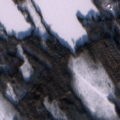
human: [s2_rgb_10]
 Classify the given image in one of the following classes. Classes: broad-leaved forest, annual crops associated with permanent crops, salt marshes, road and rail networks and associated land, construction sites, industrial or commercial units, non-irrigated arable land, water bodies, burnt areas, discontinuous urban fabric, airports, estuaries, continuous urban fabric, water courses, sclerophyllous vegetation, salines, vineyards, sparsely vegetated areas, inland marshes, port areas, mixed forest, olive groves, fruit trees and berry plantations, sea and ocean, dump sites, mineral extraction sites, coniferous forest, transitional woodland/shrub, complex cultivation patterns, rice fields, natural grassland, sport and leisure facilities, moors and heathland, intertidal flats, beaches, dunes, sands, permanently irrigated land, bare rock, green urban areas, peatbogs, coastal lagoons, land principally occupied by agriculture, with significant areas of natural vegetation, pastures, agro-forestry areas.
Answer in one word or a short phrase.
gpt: coniferous forest, mixed forest, transitional woodland/shrub, peatbogs, water bodies